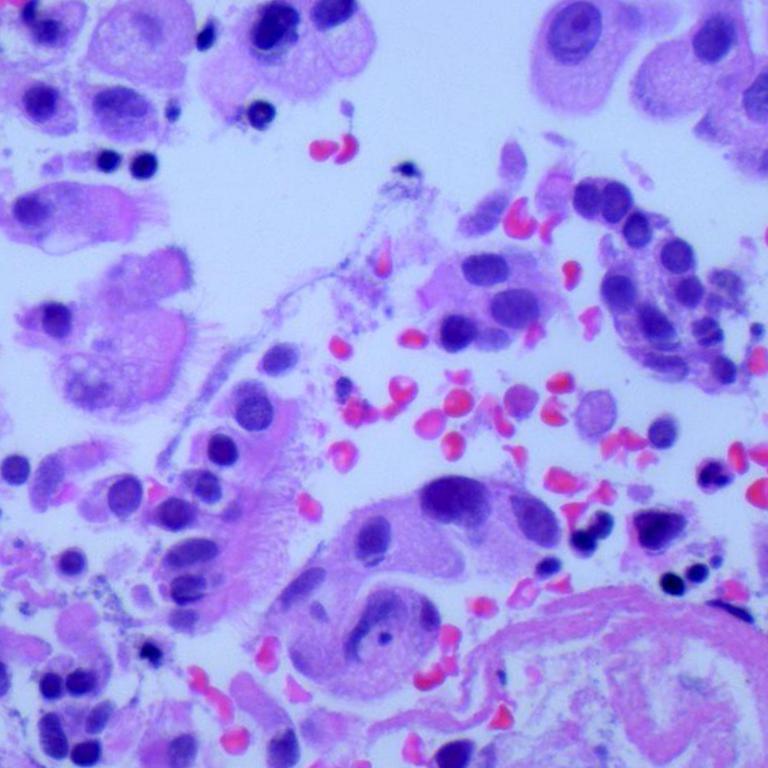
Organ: lung
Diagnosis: adenocarcinomas